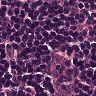
Metastatic tissue present: no